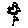
Label: flower